Question: I have a table which i am having trouble with. I would like to have both tables side by side in the Div both of equal widths. I have tried to manually set the widths ect but with no success any help at all with this would be great.
It looks like this currently

Html
'''
<div class = "CoresAreaDiv">
<label class="CoresLabel">CoreShop</label>
<table class="CoreShopTable" >
<tr>
<th>
L1
</th>
<td>@ViewData["L1"]</td>
</tr>
<tr>
<th>L2</th>
<td>@ViewData["L2"]</td>
</tr>
<tr>
<th>L3</th>
<td>@ViewData["L3"]</td>
</tr>
<tr>
<th>L4</th>
<td>@ViewData["L4"]</td>
</tr>
<tr>
<th>L5</th>
<td>@ViewData["L5"]</td>
</tr>
<tr>
<th>L6</th>
<td>@ViewData["L6"]</td>
</tr>
<tr>
<th>L7</th>
<td>@ViewData["L7"]</td>
</tr>
<tr>
<th>L8</th>
<td>@ViewData["L8"]</td>
</tr>
</table>
<table class="CoreShopTable2">
<tr>
<th>L9</th>
<td>@ViewData["L9"]</td>
</tr>
<tr>
<th>L10</th>
<td>@ViewData["L10"]</td>
</tr>
<tr>
<th>L11</th>
<td>@ViewData["L11"]</td>
</tr>
<tr>
<th>L12</th>
<td>@ViewData["L12"]</td>
</tr>
<tr>
<th>L13</th>
<td>@ViewData["L13"]</td>
</tr>
<tr>
<th>L14</th>
<td>@ViewData["L14"]</td>
</tr>
<tr>
<th>L15</th>
<td>@ViewData["L15"]</td>
</tr>
<tr>
<th>L18</th>
<td>@ViewData["L18"]</td>
</tr>
</table>
</div>
'''
The CSS code for the following is
'''
.CoresAreaDiv
{
width:50%;
}
}
table.CoreShopTable
{
text-align: left;
margin: 45px;
border-collapse: collapse;
font-family: "Lucida Sans Unicode" , "Lucida Grande" , Sans-Serif;
width: 20%;;
position: relative;
float: left;
}
table.CoreShopTable th
{
width: 2%;
font-weight: normal;
padding: 8px;
background: #b9c9fe url('table-images/gradhead.png') repeat-x;
border-top: 2px solid #d3ddff;
border-bottom: 1px solid #fff;
color: #039;
font-size: larger;
font-weight: bolder;
text-align: center;
}
table.CoreShopTable td
{
padding: 8px;
border-bottom: 1px solid #fff;
color: #669;
border-top: 1px solid #fff;
background: #e8edff url('table-images/gradback.png') repeat-x;
font-size: larger;
text-align: center;
width: 2%;
}
table.CoreShopTable td:hover
{
background: #d0dafd url(C:\Users\pbrady\Desktop\Code\MvcApplication1\MvcApplication1\Images\gradhover.png);
color: #339;
}
table.CoreShopTable2
{
text-align: left;
margin: 45px;
border-collapse: collapse;
font-family: "Lucida Sans Unicode" , "Lucida Grande" , Sans-Serif;
width: 50px;
float: right;
right: -50px;
top: -357px;
position: relative;
}
table.CoreShopTable2 th
{
width: 20%;
font-weight: normal;
padding: 8px;
background: #b9c9fe url('table-images/gradhead.png') repeat-x;
border-top: 2px solid #d3ddff;
border-bottom: 1px solid #fff;
color: #039;
font-size: larger;
font-weight: bolder;
text-align: center;
}
table.CoreShopTable2 td
{
padding: 8px;
border-bottom: 1px solid #fff;
color: #669;
border-top: 1px solid #fff;
background: #e8edff url('table-images/gradback.png') repeat-x;
font-size: larger;
text-align: center;
}
'''
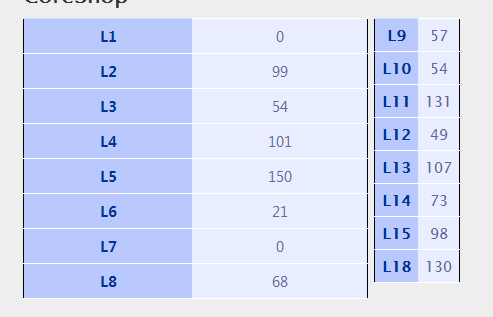
Answer: here is a working fiddle: <URL>
took me a while to figure-out what your problem was.
1. you had an extra closing braclet } in your css. causing the stylesheet not to load correctly.
2. your containing div was too small for 2 tables [on the fiddle page] (they need to be at least large as their content), so I dropped the width: 50%;. but on a regular page, you should have enough space, so you can bring it back.
3. you had position: relative; all over the place, and unnecessary top & right declarations. with some margin to the tables that ruined everything. all of that is gone in the wind.
4. I've dropped the width and padding declaration for th & td (some of them were 2% and some 20%, other were 50px, dude.. its a mess, bring them back as you need them. they shoud not affect the layout.
5. I've add an <br/> to seperate the tables from the label.
6. i've dropped all default margin & padding to gain use of all available space (using * selector).
while I was there, I took the liberty to fix some of your CSS as well, notice how my fiddle is clearer and easier.
I've dropped some of the declaration, because they are default. remmember - less is more.
so, in conclution:
'''
<div class="CoresAreaDiv">
<label class="CoresLabel">CoreShop</label>
<br/>
<table class="CoreShopTable">
<tr>
<th>L1</th>
<td>@ViewData["L1"]</td>
</tr>
<tr>
<th>L2</th>
<td>@ViewData["L2"]</td>
</tr>
<tr>
<th>L3</th>
<td>@ViewData["L3"]</td>
</tr>
<tr>
<th>L4</th>
<td>@ViewData["L4"]</td>
</tr>
<tr>
<th>L5</th>
<td>@ViewData["L5"]</td>
</tr>
<tr>
<th>L6</th>
<td>@ViewData["L6"]</td>
</tr>
<tr>
<th>L7</th>
<td>@ViewData["L7"]</td>
</tr>
<tr>
<th>L8</th>
<td>@ViewData["L8"]</td>
</tr>
</table>
<table class="CoreShopTable">
<tr>
<th>L9</th>
<td>@ViewData["L9"]</td>
</tr>
<tr>
<th>L10</th>
<td>@ViewData["L10"]</td>
</tr>
<tr>
<th>L11</th>
<td>@ViewData["L11"]</td>
</tr>
<tr>
<th>L12</th>
<td>@ViewData["L12"]</td>
</tr>
<tr>
<th>L13</th>
<td>@ViewData["L13"]</td>
</tr>
<tr>
<th>L14</th>
<td>@ViewData["L14"]</td>
</tr>
<tr>
<th>L15</th>
<td>@ViewData["L15"]</td>
</tr>
<tr>
<th>L18</th>
<td>@ViewData["L18"]</td>
</tr>
</table>
</div>
'''
'''
*
{
margin:0;
padding: 0;
}
table.CoreShopTable
{
border-collapse: collapse;
font-family:"Lucida Sans Unicode", "Lucida Grande", Sans-Serif;
width: 50%;
float: left;
}
table.CoreShopTable th {
background: #b9c9fe url('table-images/gradhead.png') repeat-x;
border-top: 2px solid #d3ddff;
border-bottom: 1px solid #fff;
color: #039;
font-size: larger;
font-weight: bolder;
}
table.CoreShopTable td
{
border-bottom: 1px solid #fff;
color: #669;
border-top: 1px solid #fff;
background: #e8edff url('table-images/gradback.png') repeat-x;
font-size: larger;
text-align: center;
}
table.CoreShopTable td:hover {
background: #d0dafd url(C:\Users\pbrady\Desktop\Code\MvcApplication1\MvcApplication1\Images\gradhover.png);
color: #339;
}
'''